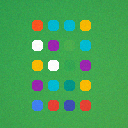
Screen state: on